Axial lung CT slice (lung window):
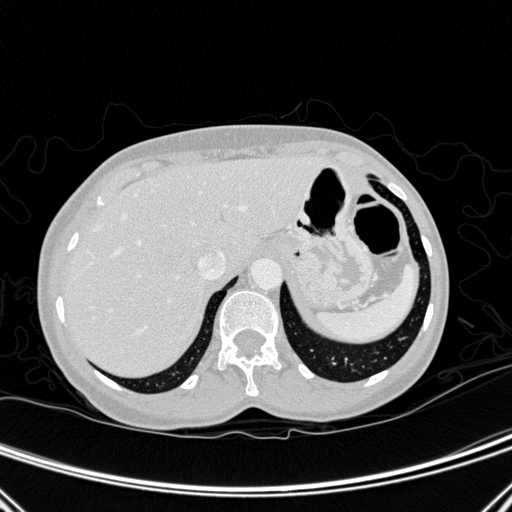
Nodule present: no